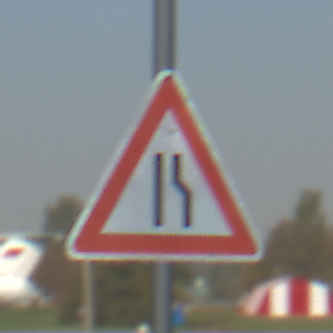
Verkehrszeichen: EinseitigVerengteFahrbahnRechts
Umgebung: Outdoor, Special
Tageszeit: MorningAfternoon
Wetter: Clear
Licht: Natural
Jahreszeit: NotSpecified
Kontrast: HighContrast